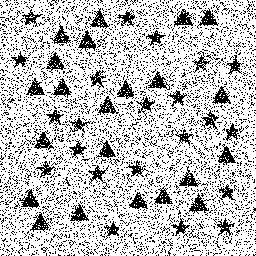
Squares: 0
Triangles: 22
Stars: 22
Total shapes: 44